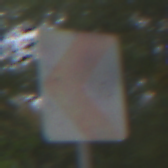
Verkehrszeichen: RichtungstafelnInKurvenKleinRechts
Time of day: Midday
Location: Outdoor (Nature)
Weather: Overcast
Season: Autumn
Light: Natural